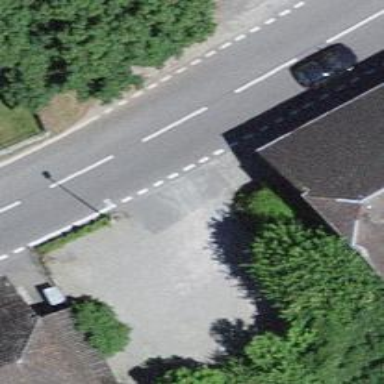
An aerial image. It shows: Post box.